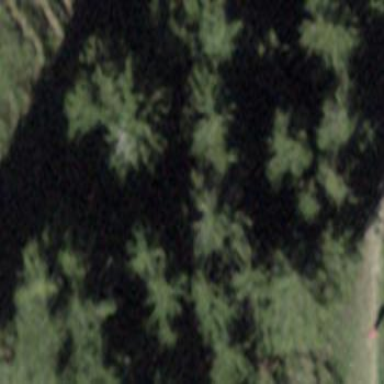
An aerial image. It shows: Forest area.